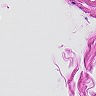
Metastatic tissue present: no